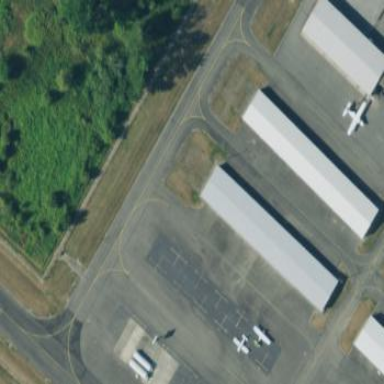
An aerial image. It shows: Hangar building.